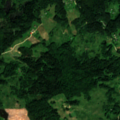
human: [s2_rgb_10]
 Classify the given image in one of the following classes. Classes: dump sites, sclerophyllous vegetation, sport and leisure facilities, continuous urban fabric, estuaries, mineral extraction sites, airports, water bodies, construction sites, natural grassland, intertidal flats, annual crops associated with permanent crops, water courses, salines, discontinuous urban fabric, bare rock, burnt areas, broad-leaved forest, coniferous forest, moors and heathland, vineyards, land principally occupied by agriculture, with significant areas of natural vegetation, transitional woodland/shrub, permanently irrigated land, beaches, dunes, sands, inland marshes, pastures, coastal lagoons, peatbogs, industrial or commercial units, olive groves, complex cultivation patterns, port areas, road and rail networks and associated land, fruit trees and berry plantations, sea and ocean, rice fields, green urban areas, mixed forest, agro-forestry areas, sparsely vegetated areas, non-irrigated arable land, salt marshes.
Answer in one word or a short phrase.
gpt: non-irrigated arable land, land principally occupied by agriculture, with significant areas of natural vegetation, mixed forest